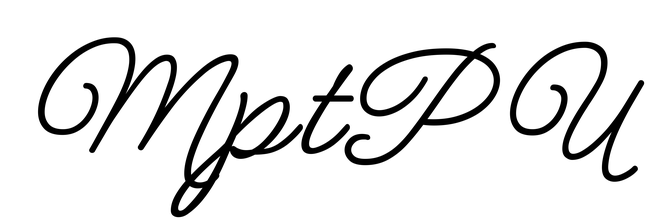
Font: MeowScript-Regular